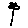
Label: flower